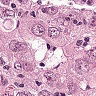
Metastatic tissue present: yes